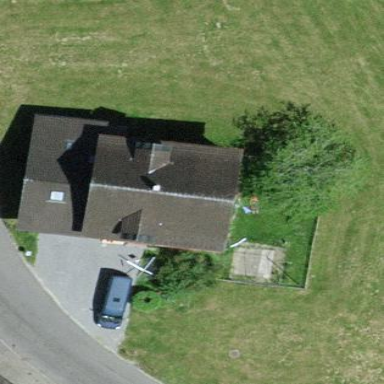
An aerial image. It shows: Detached building with gabled roof.